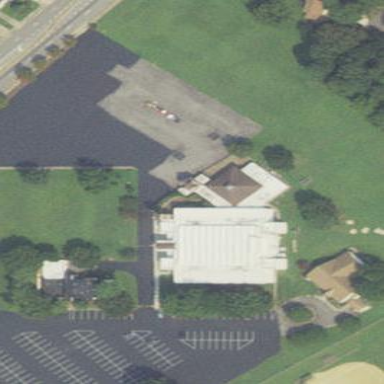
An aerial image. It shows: Commercial building used as place of worship.